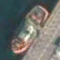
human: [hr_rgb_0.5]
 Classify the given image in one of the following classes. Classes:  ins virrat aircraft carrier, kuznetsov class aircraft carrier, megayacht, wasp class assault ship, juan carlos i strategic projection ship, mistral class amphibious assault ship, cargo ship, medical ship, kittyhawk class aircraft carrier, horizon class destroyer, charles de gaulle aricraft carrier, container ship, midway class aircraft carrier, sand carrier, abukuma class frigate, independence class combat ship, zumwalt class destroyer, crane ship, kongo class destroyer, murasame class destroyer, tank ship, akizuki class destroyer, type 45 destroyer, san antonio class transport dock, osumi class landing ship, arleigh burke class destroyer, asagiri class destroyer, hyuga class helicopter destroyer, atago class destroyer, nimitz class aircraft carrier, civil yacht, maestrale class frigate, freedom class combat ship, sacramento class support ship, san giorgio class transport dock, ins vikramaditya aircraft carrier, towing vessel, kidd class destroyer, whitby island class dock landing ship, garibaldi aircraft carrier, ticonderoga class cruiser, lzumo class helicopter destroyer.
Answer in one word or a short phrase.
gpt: Towing vessel